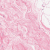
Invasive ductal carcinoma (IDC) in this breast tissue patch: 0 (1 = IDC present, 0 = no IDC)